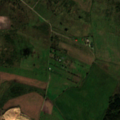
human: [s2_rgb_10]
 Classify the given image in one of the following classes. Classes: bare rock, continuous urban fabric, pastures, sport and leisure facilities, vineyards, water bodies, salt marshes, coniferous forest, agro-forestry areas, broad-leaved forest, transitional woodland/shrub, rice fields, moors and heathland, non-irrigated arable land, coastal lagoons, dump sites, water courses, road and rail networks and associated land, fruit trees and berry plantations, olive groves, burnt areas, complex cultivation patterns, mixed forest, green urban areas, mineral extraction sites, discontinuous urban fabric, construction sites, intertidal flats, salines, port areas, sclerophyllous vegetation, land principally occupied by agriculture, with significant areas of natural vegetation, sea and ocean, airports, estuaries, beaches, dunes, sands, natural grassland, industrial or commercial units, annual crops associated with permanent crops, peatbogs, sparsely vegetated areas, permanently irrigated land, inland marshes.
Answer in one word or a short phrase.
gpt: sport and leisure facilities, non-irrigated arable land, pastures, complex cultivation patterns